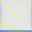
Piece: xx